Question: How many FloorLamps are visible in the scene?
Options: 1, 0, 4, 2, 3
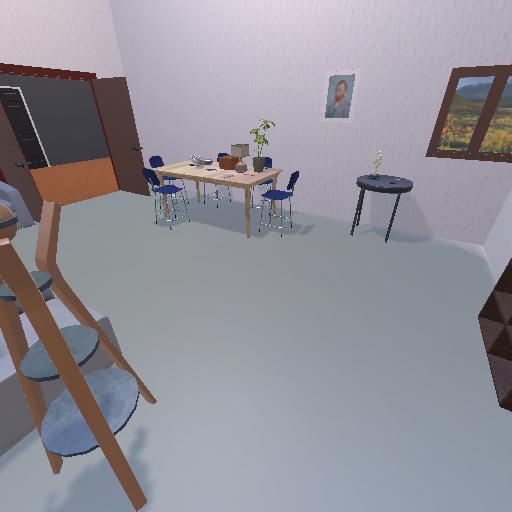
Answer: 1